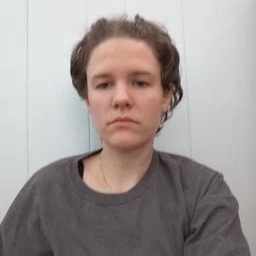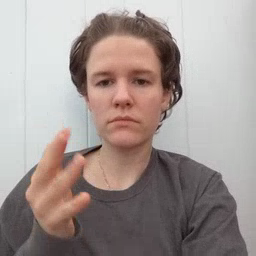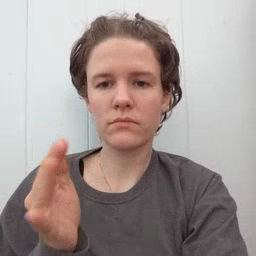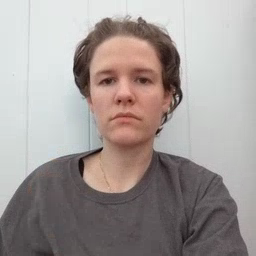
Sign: finger